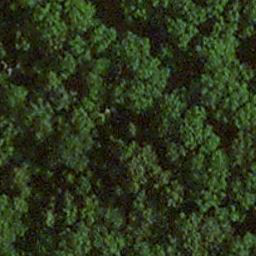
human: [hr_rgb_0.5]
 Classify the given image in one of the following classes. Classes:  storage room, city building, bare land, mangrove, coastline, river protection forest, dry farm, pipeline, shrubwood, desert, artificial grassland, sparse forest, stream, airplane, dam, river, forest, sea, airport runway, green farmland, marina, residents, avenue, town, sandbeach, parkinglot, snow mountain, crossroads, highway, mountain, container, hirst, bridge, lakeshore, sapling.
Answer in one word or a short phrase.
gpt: forest